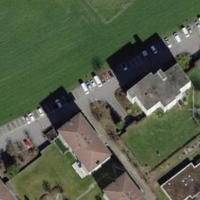
EUNIS habitat code: 54
Species observed at this site:
Phragmites australis